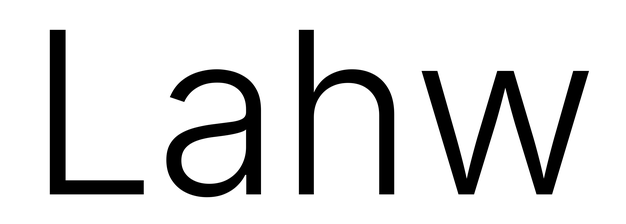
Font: Inter_Light